Question: I have a query in SQL Server.
There is a temporary table #final as shown below

I want to fetch only single row of each project having Maximum EXPECTEDENDDATE.
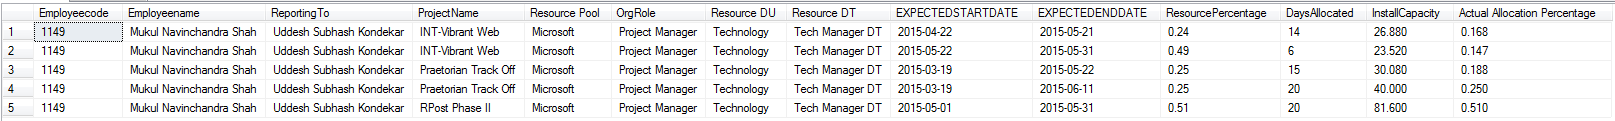
Answer: try below one :-
'''
Select f1.*
From #Final As f1 With (Nolock)
Join
(
Select Max(EXPECTEDENDDATE) As EXPECTEDENDDATE
,EmployeeCode
,ProjectCode
From #Final As t With (Nolock)
Group By t.EmployeeCode
,t.ProjectCode
) As f On f1.EmployeeCode = f.EmployeeCode
And f1.ProjectCode = f.ProjectCode
ANd f1.EXPECTEDENDDATE = f.EXPECTEDENDDATE
'''
'''
Declare @final Table
(
EmployeeCode Int
,ProjectName Varchar(500)
,ExpectedStartDate Date
,ExpectedEndDate Date
,DaysAllocated Int
)
Declare @SameStartProjects Table
(
EmployeeCode Int
,ProjectName Varchar(500)
,RowNum BigInt
)
Insert Into @final(EmployeeCode,ProjectName,ExpectedStartDate,ExpectedEndDate,DaysAllocated) Values
(1149,'INT-Vibrant Web','2015-04-22','2015-05-21',14)
,(1149,'INT-Vibrant Web','2015-05-22','2015-05-31',6)
,(1149,'Praetorian Track Off','2015-03-19','2015-05-22',15)
,(1149,'Praetorian Track Off','2015-03-19','2015-06-11',20)
,(1149,'RPost Phase ||','2015-05-01','2015-05-31',20)
Insert Into @SameStartProjects(EmployeeCode,ProjectName,RowNum)
Select p.EmployeeCode
,p.ProjectName
,Row_Number() Over(Partition By p.ExpectedStartDate Order By p.ExpectedStartDate) As RowNum
From @final As p
Select s.*
From @final As s
Join
(
Select f.EmployeeCode
,f.ProjectName
,f.ExpectedStartDate
,Max(f.ExpectedEndDate) As ExpectedEndDate
,Max(sp.RowNum) As RowNum
From @final As f
Join @SameStartProjects As sp On f.EmployeeCode = sp.EmployeeCode
And f.ProjectName = sp.ProjectName
Group By f.EmployeeCode
,f.ProjectName
,f.ExpectedStartDate
) As f On s.EmployeeCode = f.EmployeeCode
And s.ProjectName = f.ProjectName
And s.ExpectedEndDate = f.ExpectedEndDate
'''
above, @final is your #final table, and i have not taken all the attributes for example